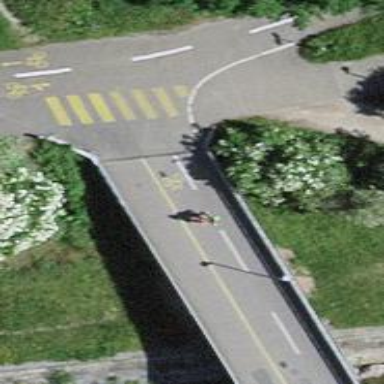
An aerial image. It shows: Path on bridge with asphalt surface. The cycleway and footway on the bridge also have asphalt surfaces.